Here is the wavelet time-frequency representation (scalogram) of a rolling-element bearing's vibration measurement. Classify the bearing condition as one of: normal, inner_race, outer_race, ball.
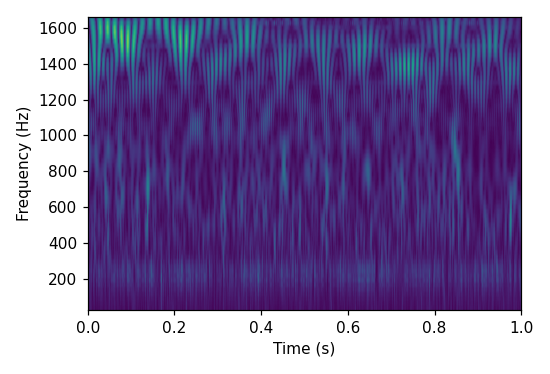
Answer: normal